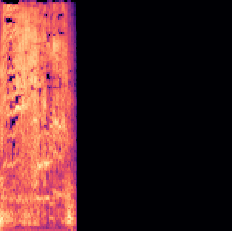
Sound class: Pig